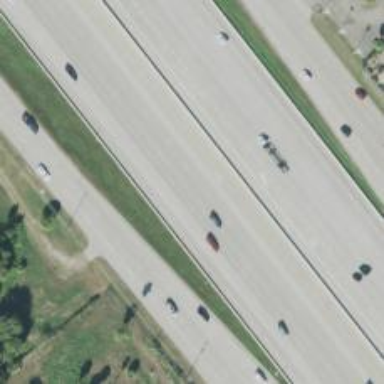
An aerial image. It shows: Motorway.